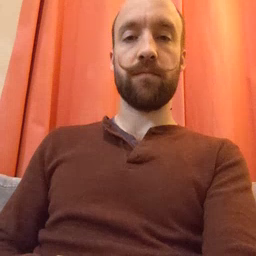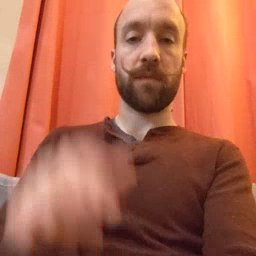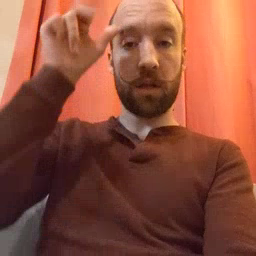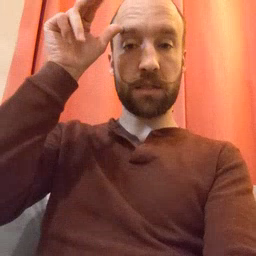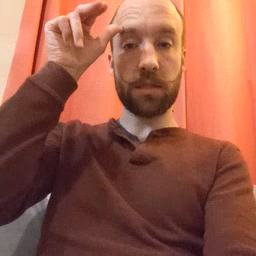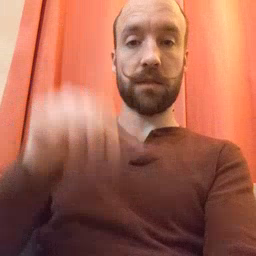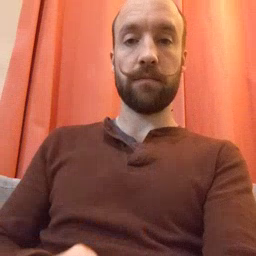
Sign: horse